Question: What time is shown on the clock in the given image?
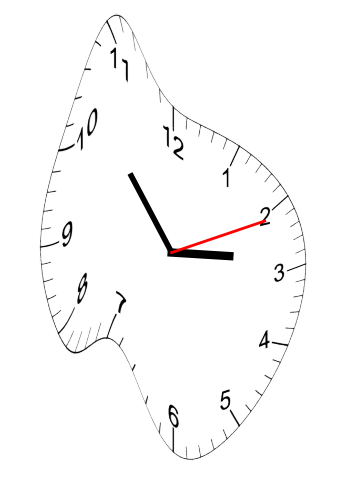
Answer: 02:53:11